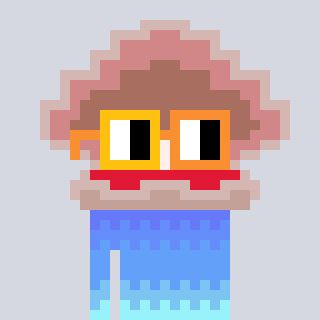
a pixel art character with square yellow and orange glasses, a oyster-shaped head and a computerblue-colored body on a cool background